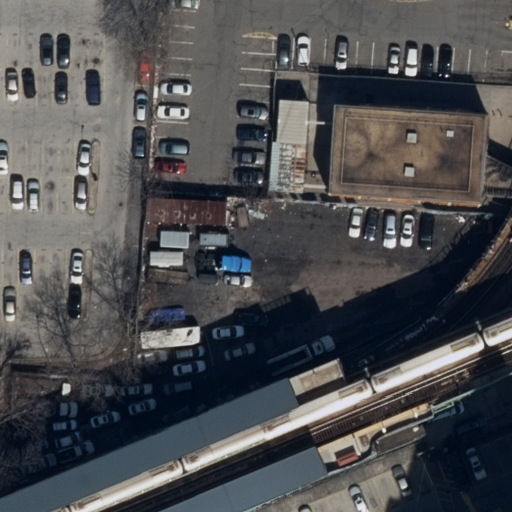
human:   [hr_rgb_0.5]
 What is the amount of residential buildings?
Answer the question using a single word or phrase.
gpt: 3

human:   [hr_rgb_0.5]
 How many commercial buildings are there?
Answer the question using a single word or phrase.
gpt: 0

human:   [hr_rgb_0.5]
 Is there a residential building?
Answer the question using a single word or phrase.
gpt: yes

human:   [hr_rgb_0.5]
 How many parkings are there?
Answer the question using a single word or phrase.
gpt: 3

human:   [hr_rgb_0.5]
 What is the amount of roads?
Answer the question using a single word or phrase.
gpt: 11

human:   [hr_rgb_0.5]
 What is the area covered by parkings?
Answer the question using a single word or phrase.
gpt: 4936m2

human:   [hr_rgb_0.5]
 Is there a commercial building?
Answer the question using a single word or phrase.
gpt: no

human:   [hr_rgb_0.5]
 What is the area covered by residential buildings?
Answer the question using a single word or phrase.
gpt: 710m2

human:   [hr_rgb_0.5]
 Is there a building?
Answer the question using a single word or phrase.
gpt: yes

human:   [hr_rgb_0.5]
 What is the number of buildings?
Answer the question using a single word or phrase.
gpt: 3

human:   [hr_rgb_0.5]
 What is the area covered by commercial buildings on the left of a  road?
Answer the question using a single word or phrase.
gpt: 0m2

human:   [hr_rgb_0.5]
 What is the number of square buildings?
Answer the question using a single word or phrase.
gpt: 0

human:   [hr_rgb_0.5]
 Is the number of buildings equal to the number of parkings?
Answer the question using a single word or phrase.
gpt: yes

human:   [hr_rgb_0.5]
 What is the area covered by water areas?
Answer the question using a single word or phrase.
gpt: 0m2

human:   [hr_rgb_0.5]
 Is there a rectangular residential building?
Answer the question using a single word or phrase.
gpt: yes

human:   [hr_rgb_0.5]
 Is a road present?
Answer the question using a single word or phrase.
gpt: yes

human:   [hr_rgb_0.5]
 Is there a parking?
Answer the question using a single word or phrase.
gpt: yes

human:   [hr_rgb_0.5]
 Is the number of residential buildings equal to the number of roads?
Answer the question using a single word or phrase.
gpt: no

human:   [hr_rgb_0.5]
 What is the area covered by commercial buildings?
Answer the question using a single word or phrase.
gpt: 0m2

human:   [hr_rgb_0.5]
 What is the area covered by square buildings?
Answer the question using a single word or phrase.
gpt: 0m2

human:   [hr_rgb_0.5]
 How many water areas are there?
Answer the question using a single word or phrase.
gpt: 0

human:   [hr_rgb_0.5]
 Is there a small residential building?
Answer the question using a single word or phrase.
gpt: yes

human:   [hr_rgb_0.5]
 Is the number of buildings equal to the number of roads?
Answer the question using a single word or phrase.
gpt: no

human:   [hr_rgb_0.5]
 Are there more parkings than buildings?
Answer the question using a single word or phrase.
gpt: no

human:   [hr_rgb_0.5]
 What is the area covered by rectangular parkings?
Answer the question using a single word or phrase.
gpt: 1400m2

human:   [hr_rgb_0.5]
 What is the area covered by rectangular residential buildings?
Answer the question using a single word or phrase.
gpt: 710m2

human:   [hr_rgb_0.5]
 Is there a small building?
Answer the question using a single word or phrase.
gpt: yes

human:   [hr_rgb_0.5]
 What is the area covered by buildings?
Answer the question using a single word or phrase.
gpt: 710m2

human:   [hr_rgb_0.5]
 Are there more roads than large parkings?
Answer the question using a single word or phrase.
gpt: yes

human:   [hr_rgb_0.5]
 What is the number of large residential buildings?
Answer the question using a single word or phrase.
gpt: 1

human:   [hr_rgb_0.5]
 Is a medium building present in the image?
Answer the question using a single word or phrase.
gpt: yes

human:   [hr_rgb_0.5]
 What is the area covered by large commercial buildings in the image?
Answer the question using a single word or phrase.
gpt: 0m2

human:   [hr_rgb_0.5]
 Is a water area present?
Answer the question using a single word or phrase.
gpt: no

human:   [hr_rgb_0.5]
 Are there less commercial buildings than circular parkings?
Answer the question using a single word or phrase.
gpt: no

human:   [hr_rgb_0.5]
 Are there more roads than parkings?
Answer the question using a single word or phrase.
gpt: yes

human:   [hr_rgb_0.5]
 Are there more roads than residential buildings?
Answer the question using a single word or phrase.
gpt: yes

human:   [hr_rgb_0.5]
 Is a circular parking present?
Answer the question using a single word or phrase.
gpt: no

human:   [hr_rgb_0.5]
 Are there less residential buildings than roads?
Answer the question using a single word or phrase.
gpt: yes

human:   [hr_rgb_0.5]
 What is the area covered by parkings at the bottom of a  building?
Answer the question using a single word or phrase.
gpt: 525m2

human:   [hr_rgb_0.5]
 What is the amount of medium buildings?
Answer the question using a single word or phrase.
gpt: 1

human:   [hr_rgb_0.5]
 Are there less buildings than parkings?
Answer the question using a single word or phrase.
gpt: no

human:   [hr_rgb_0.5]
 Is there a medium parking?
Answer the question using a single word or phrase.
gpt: no

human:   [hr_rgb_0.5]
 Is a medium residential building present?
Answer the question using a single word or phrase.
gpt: yes

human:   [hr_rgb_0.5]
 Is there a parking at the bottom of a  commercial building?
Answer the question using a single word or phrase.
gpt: no

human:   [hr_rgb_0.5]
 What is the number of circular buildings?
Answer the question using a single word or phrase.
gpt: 0

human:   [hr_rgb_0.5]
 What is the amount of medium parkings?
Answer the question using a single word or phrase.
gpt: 0

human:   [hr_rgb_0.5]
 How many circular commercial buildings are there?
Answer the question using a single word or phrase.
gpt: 0

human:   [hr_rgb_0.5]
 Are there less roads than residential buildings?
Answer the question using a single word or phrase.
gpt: no

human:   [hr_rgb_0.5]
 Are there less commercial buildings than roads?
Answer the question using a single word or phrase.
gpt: yes

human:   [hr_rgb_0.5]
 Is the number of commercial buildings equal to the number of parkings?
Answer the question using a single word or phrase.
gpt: no

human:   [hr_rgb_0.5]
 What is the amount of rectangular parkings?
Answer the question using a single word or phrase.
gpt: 2

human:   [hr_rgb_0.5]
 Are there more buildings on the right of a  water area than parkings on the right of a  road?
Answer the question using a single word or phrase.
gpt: no

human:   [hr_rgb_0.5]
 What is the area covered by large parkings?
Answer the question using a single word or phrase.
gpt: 4936m2

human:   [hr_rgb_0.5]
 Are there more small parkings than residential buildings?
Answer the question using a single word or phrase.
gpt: no

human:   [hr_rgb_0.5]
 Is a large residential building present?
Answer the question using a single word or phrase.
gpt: yes

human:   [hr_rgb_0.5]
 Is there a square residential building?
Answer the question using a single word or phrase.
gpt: no

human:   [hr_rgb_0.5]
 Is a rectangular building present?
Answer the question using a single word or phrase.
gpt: yes

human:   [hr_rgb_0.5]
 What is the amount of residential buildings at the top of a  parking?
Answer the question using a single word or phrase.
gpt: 3

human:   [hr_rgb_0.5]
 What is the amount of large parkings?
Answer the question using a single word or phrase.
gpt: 3

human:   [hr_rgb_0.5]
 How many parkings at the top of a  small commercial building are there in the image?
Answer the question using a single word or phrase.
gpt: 0

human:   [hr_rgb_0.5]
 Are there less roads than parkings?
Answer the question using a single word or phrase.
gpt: no

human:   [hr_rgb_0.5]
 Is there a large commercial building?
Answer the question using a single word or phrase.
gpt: no

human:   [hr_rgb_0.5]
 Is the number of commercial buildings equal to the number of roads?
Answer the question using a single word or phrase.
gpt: no

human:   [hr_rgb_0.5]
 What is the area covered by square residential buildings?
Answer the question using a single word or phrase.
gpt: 0m2